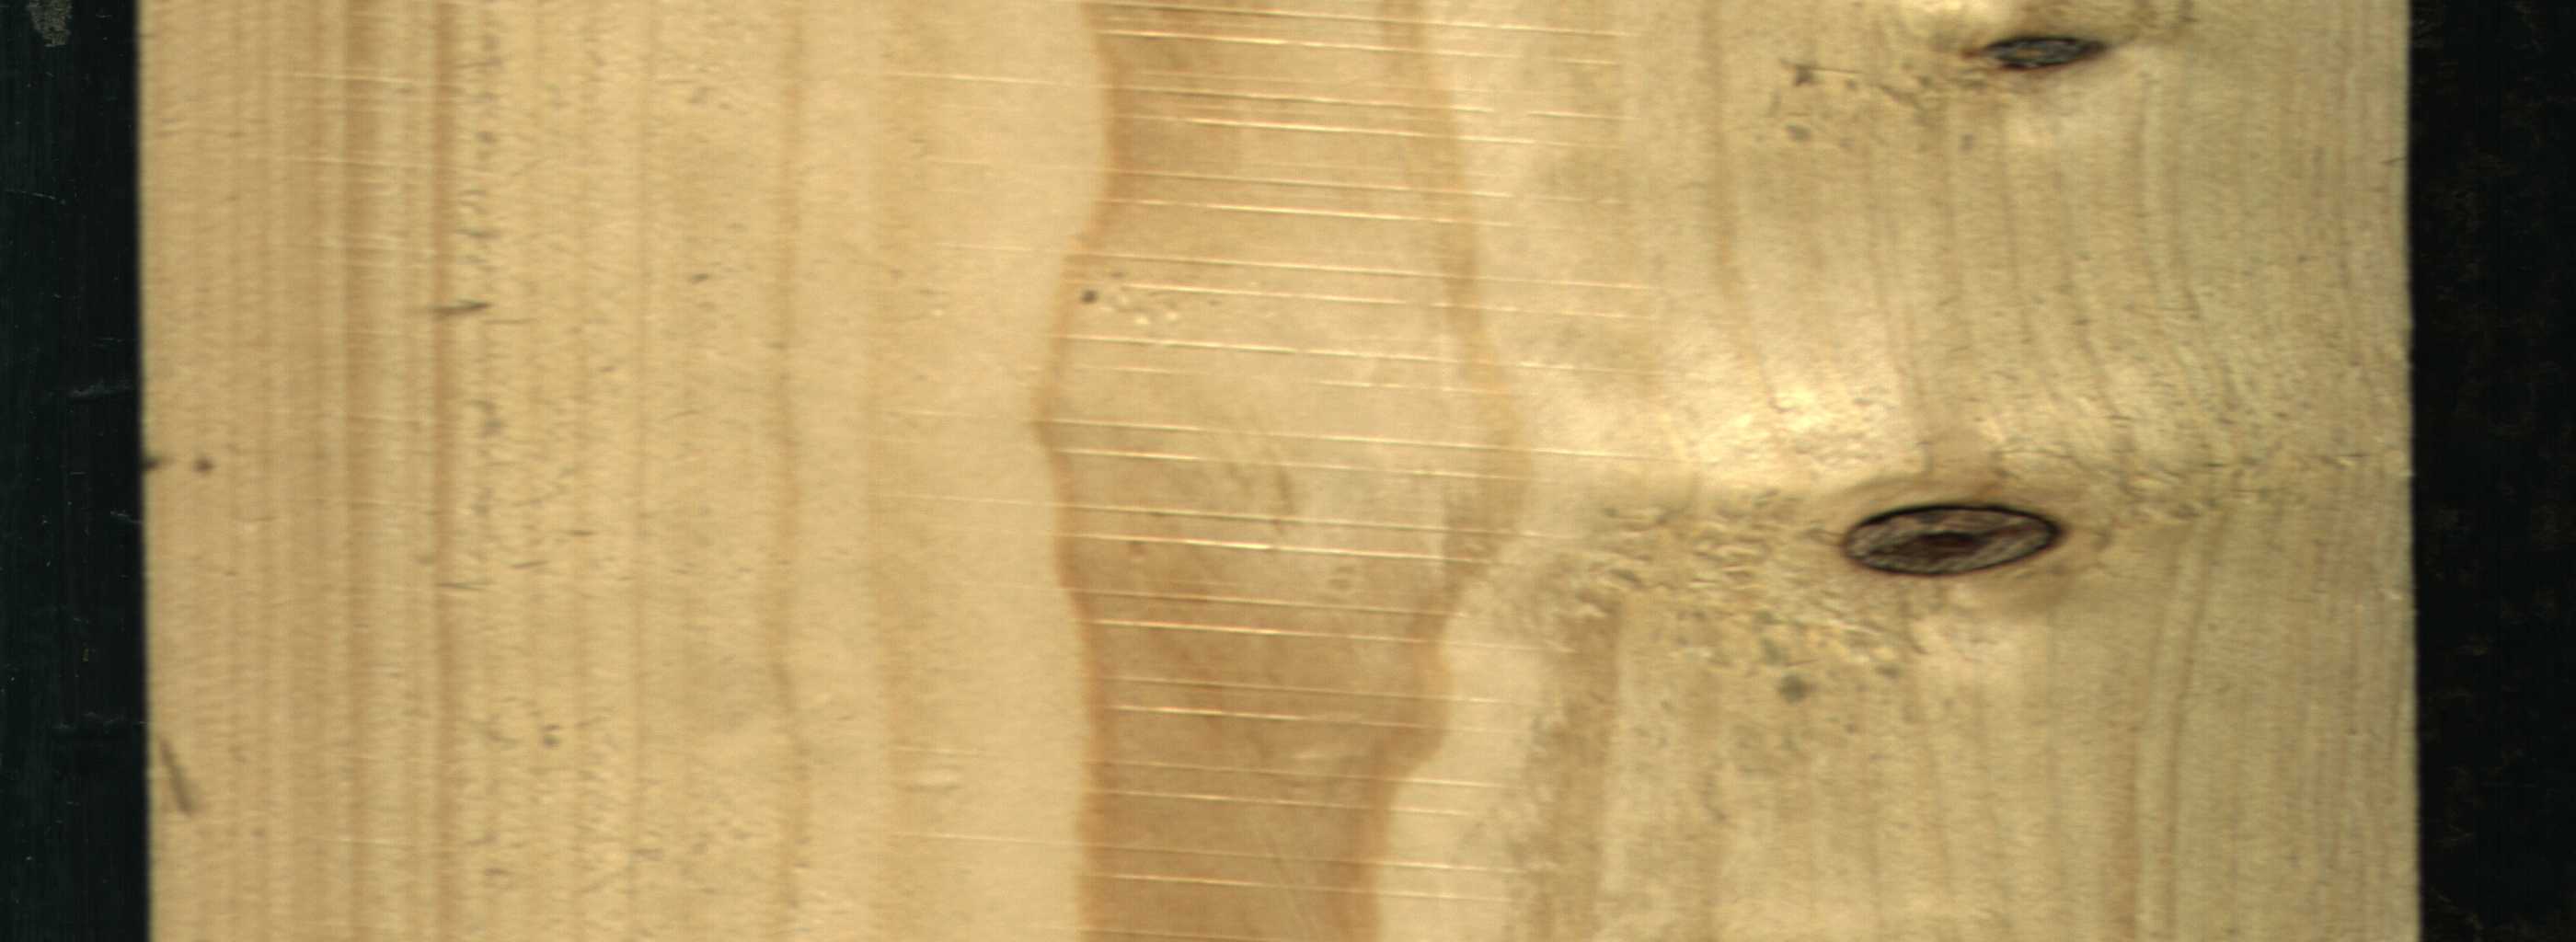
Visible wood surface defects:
Dead_Knot
Dead_Knot